Field crop: maize
Growth stage: 2
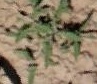
Species: atriplex